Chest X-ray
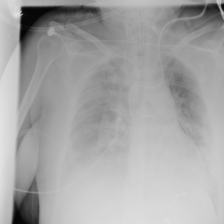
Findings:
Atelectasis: negative
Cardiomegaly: negative
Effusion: positive
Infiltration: positive
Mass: negative
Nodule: negative
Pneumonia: negative
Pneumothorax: negative
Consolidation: negative
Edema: negative
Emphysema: negative
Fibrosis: negative
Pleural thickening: positive
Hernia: negative